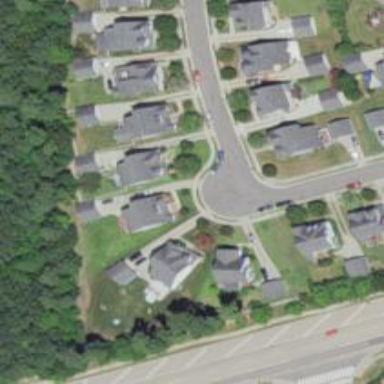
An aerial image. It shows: Residential road with asphalt surface and separate sidewalk.